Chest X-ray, PA view. Patient: 50 years old, sex F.
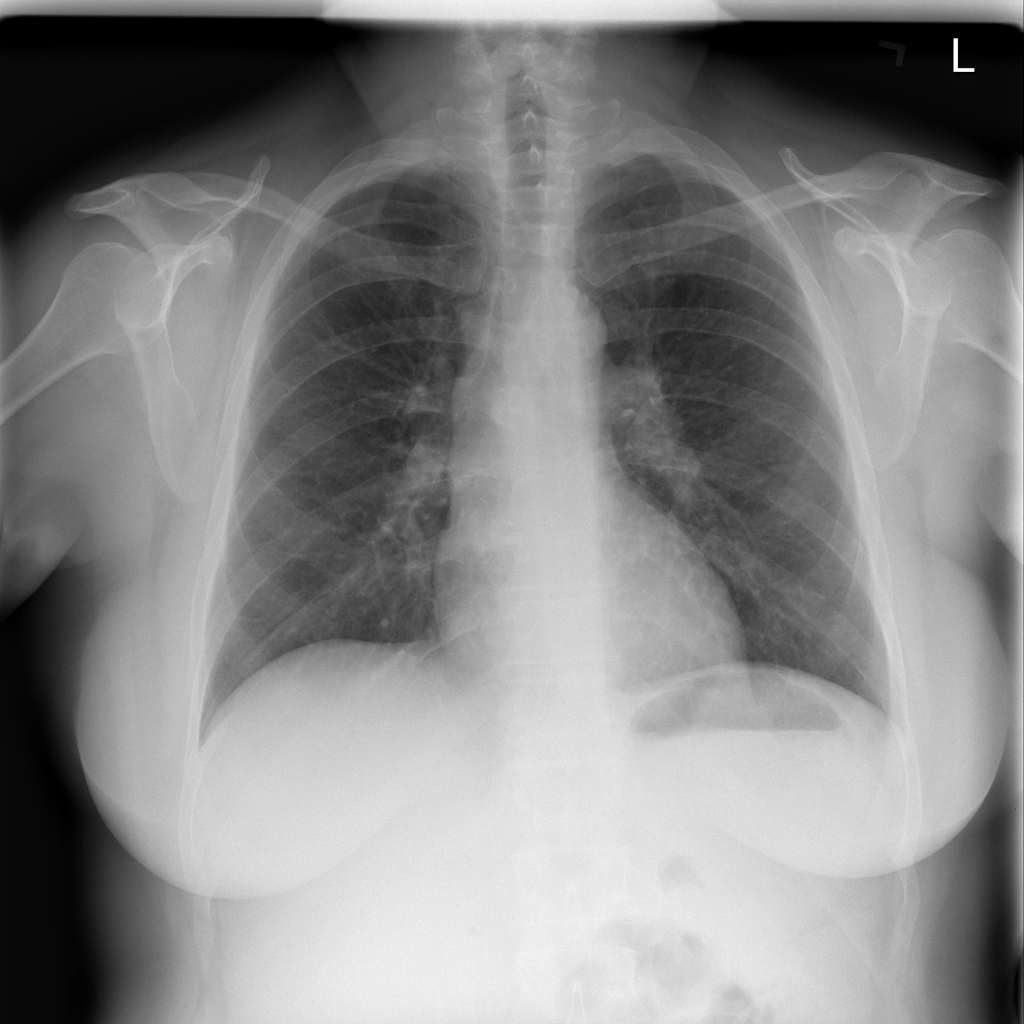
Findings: No Finding